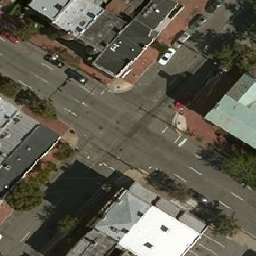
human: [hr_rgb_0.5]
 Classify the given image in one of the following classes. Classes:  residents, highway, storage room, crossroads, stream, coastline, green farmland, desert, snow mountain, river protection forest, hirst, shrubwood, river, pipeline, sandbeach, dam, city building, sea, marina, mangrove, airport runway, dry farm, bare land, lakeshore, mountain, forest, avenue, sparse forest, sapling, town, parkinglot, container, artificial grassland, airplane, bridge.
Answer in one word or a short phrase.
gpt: crossroads